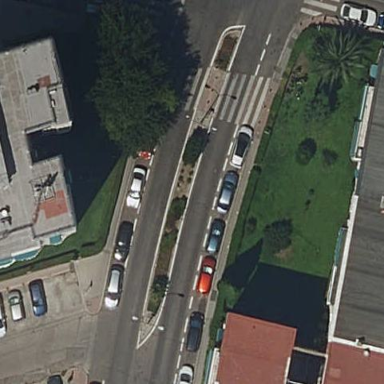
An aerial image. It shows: Traffic calming island.